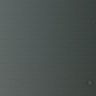
Metastatic tissue present: no